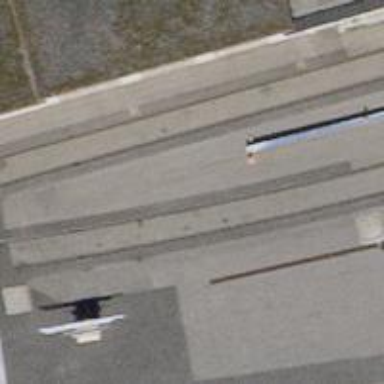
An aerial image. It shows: Single-track railway spur.